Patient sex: M
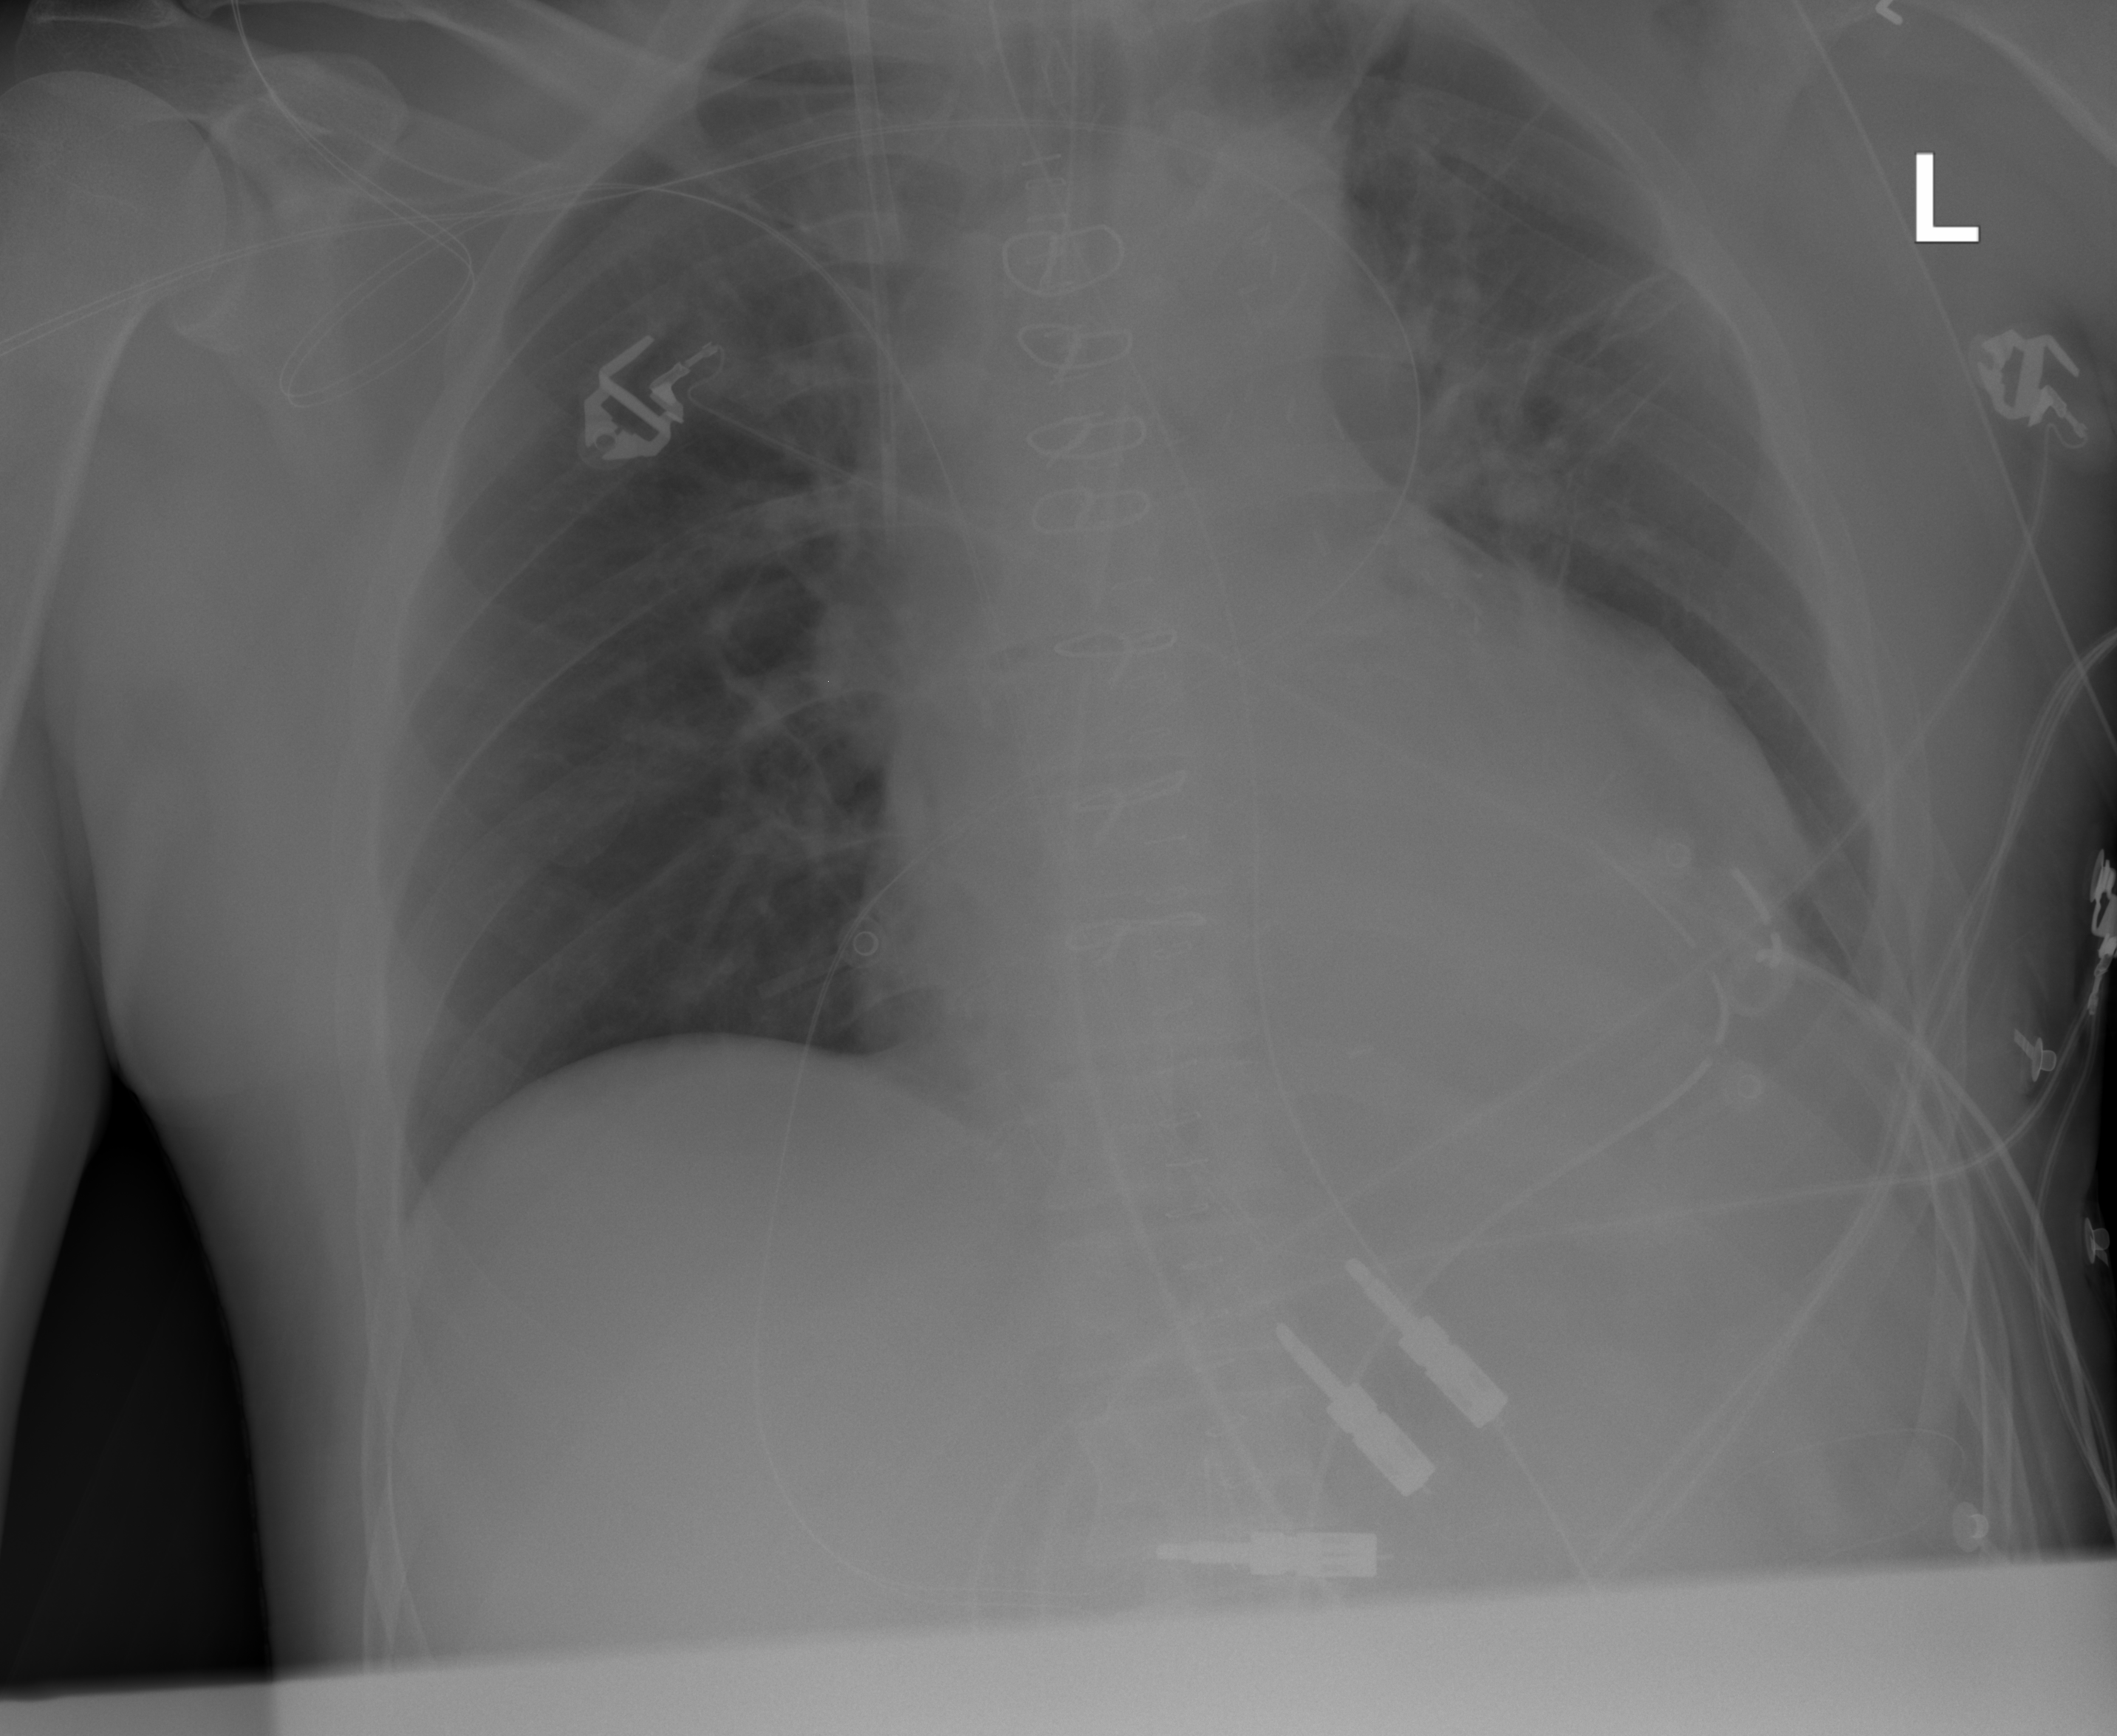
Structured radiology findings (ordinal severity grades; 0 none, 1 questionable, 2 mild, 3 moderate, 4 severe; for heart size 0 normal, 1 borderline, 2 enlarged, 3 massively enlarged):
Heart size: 2
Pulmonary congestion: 0
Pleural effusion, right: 0
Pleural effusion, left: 0
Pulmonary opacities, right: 0
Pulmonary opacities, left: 1
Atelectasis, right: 0
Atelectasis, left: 2